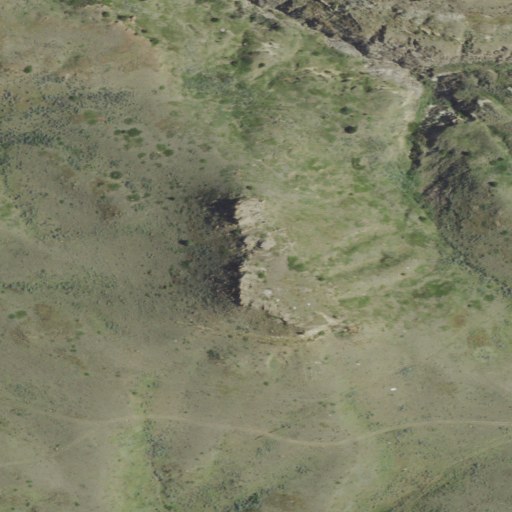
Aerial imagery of mountain in Montana named Square Butte containing shrub, grassland, and evergreen forest